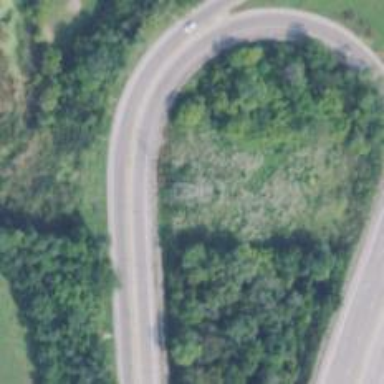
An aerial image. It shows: Trunk link highway.